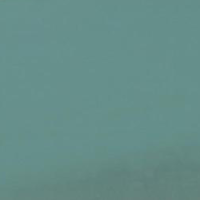
EUNIS habitat code: 15
Species observed at this site:
Cygnus olor